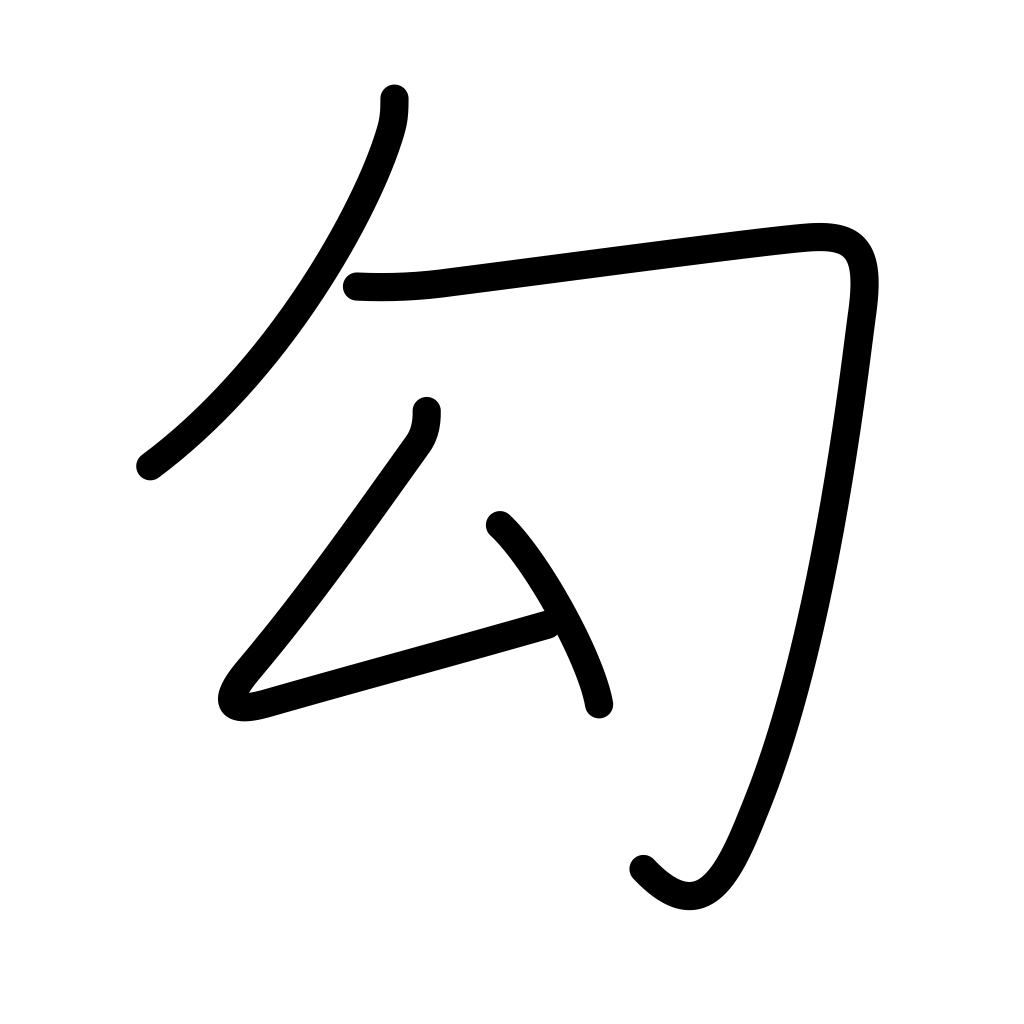
Meaning: be bent, slope, capture